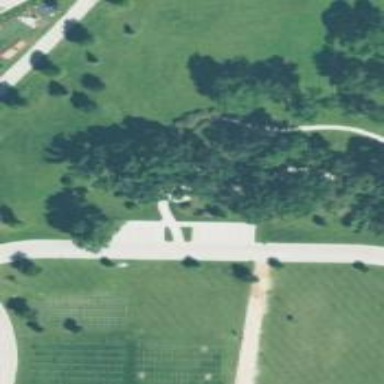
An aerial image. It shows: Memorial site with historic significance.